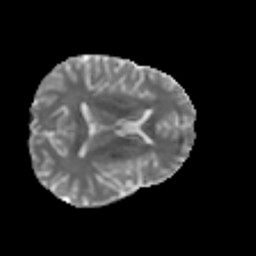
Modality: MD
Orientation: axial
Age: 44
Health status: ill
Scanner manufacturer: philips
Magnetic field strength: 3 T
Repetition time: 9 s
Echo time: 0.127 s